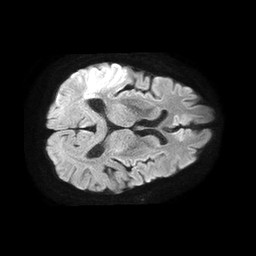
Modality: TRACE
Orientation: axial
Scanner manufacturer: philips
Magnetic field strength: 1.5 T
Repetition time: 4.6 s
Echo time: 0.08941 s